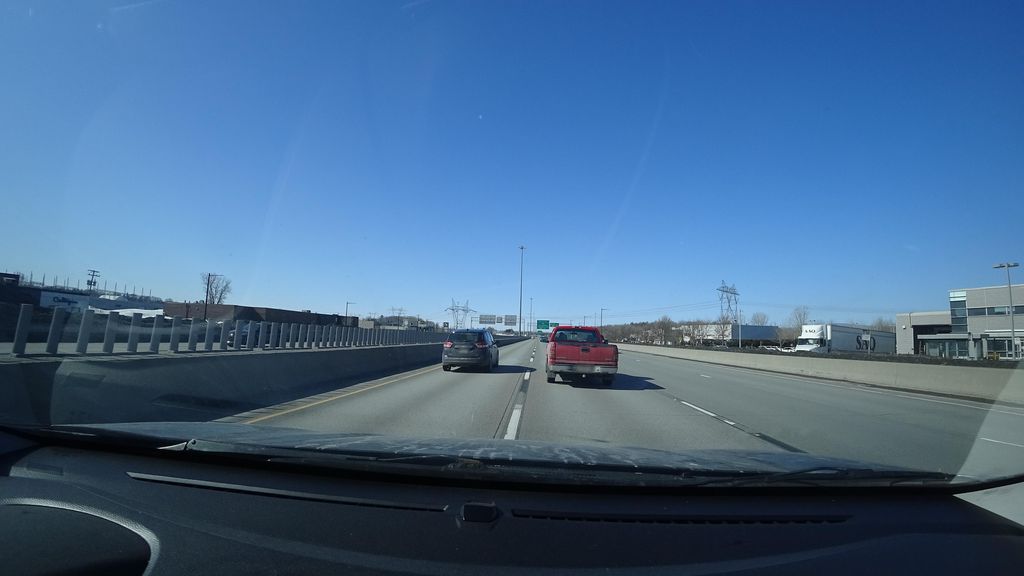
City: quebec_city